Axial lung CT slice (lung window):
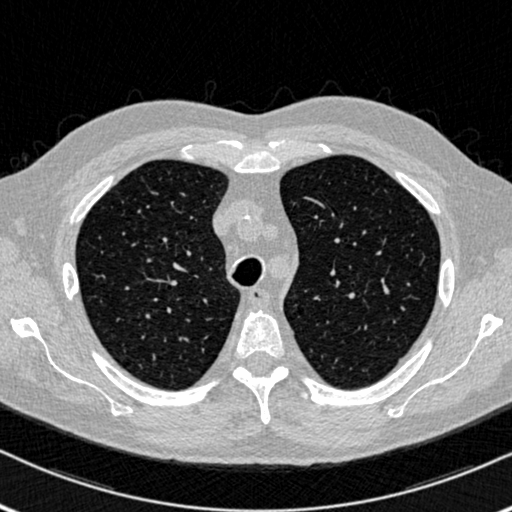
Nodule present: no